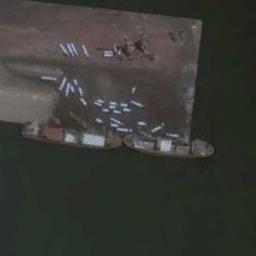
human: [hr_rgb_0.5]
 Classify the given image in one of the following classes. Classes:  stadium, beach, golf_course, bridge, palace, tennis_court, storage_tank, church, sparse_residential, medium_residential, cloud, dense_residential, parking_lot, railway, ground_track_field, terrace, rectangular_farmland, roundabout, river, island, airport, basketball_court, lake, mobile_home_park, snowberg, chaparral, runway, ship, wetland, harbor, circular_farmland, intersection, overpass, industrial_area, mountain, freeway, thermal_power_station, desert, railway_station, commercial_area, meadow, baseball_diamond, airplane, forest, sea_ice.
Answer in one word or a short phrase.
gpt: ship